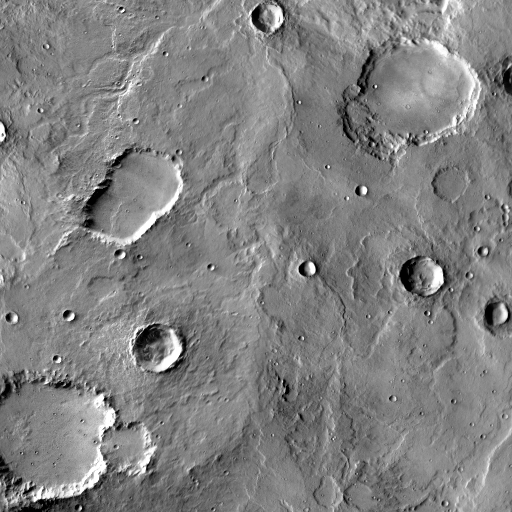
Crater classes present: Background, Other, Layered, Buried, Secondary